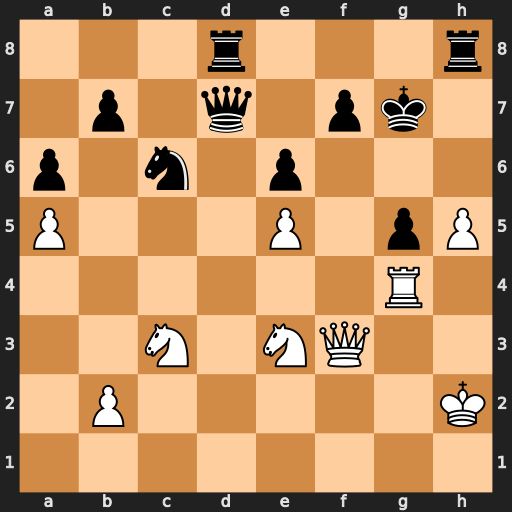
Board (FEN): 3r3r/1p1q1pk1/p1n1p3/P3P1pP/6R1/2N1NQ2/1P5K/8
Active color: w
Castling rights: -
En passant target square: -
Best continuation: Qf6+ Kf8 Qxh8+